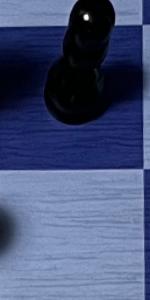
Label: Empty